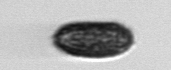
Label: Pseudochattonella_farcimen